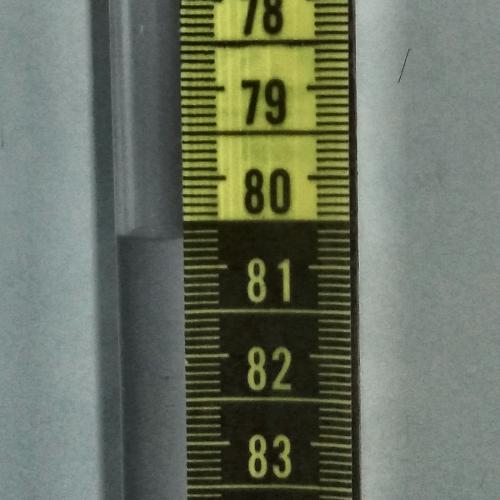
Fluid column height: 80.7 cm